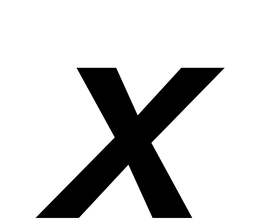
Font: InstrumentSans-Italic_SemiBold_Italic